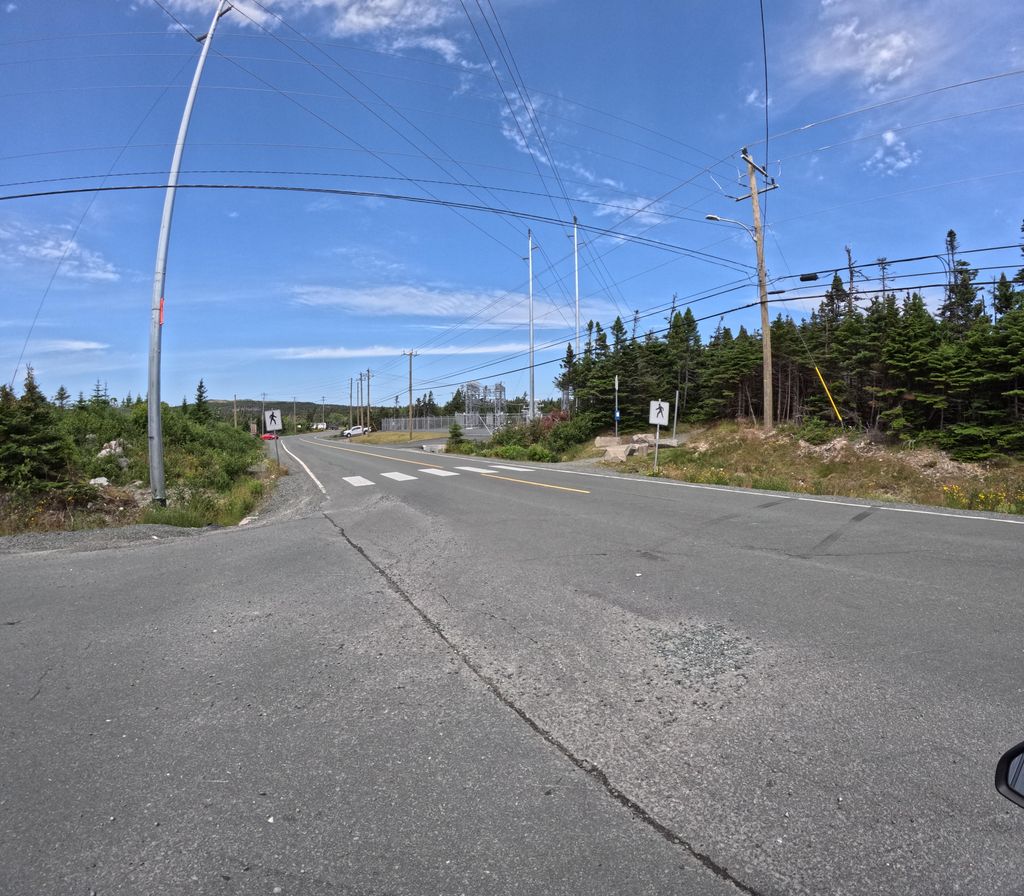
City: st_johns